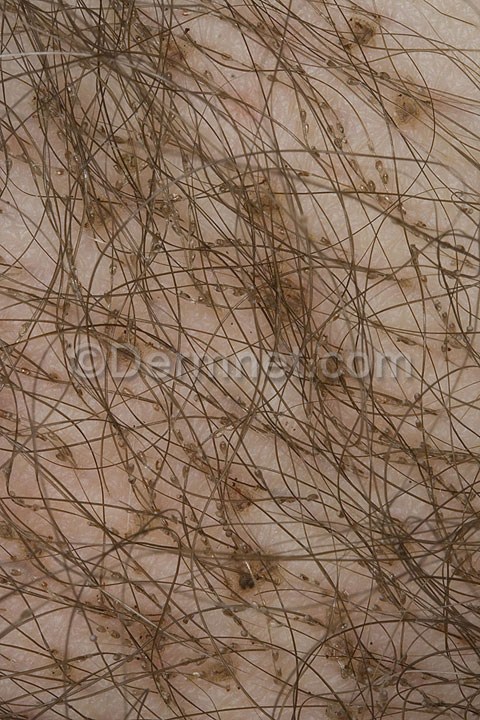
Disease: Scabies Lyme Disease and other Infestations and Bites